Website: macys
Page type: billing-address
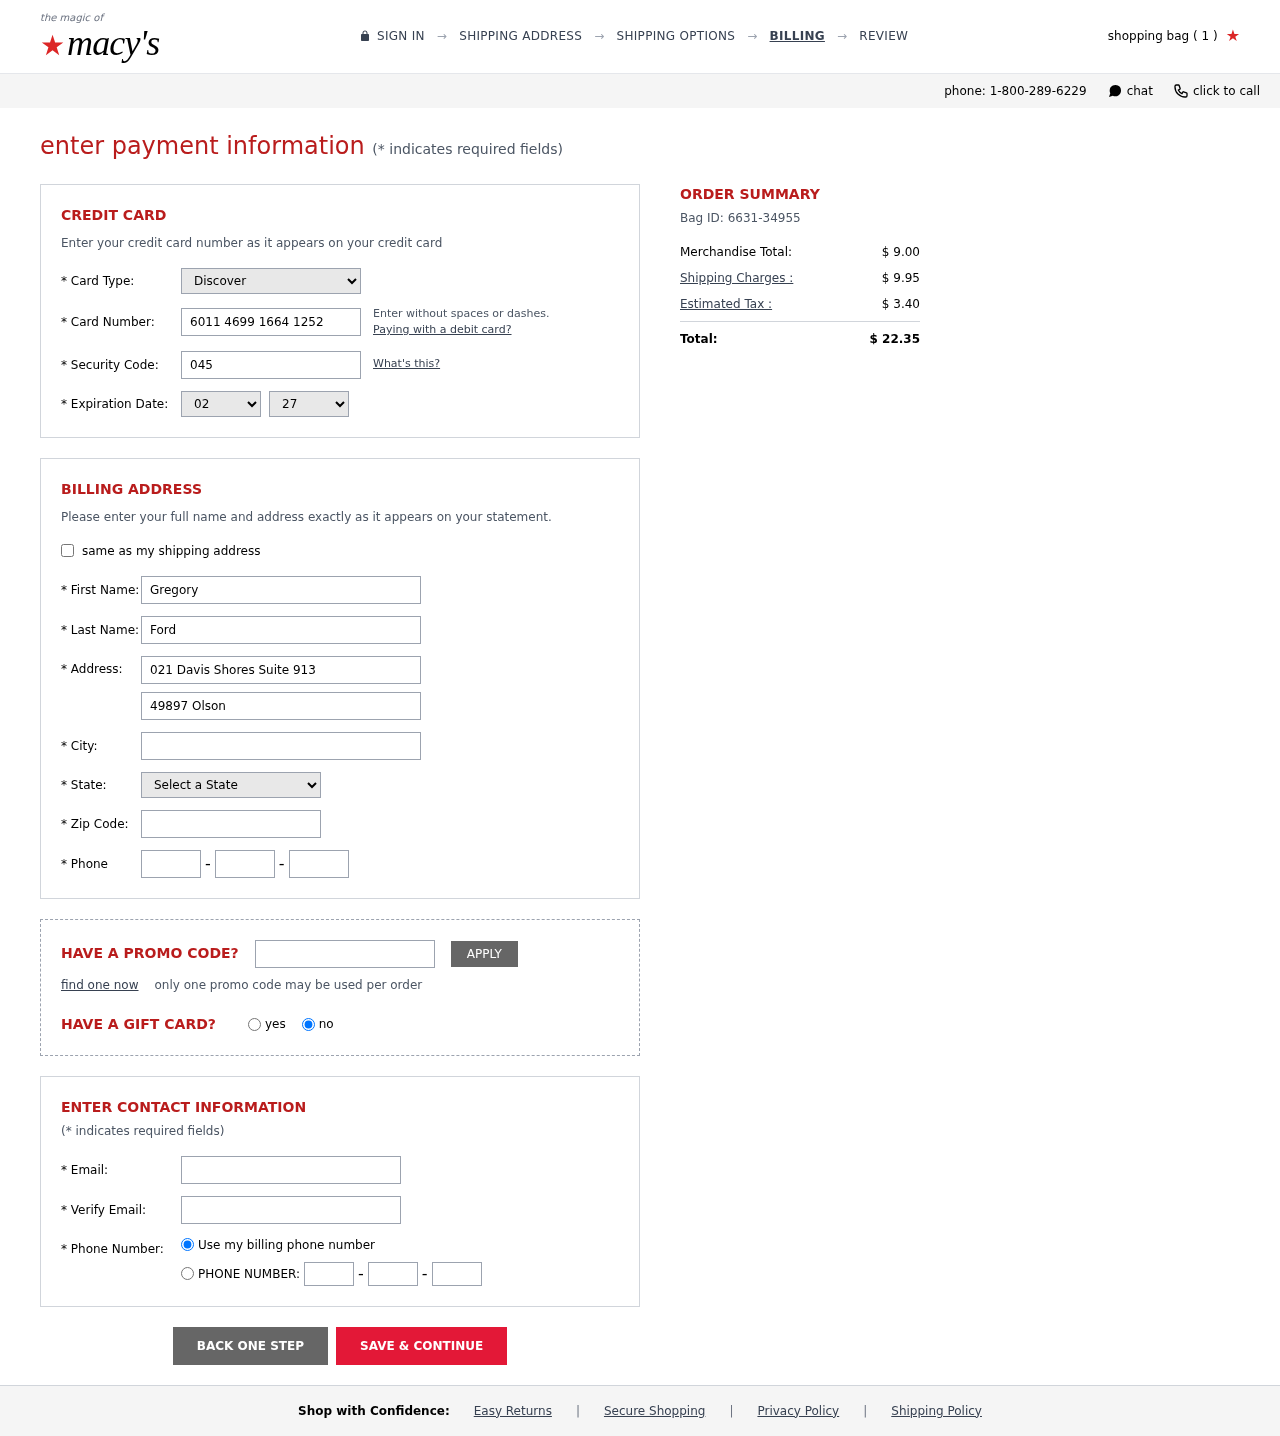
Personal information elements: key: PII_CARD_CVV
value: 045
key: PII_CARD_EXPIRY_MONTH
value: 02
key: PII_CARD_EXPIRY_YEAR
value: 27
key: PII_CARD_NUMBER
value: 6011 4699 1664 1252
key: PII_CARD_TYPE
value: Discover
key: PII_CITY
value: North Wanda
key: PII_EMAIL
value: gford@yahoo.com
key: PII_FIRSTNAME
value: Gregory
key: PII_LASTNAME
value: Ford
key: PII_PHONE_AREA
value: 246
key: PII_PHONE_PREFIX
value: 265
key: PII_PHONE_SUFFIX
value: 5531
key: PII_POSTCODE
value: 28411
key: PII_STATE_ABBR
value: NJ
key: PII_STREET
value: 021 Davis Shores Suite 913
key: PII_STREET2
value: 49897 Olson Vista Suite 898
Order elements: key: ORDER_NUM_ITEMS
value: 1
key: ORDER_ID
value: Bag ID: 6631-34955
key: ORDER_SUBTOTAL
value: $ 9.00
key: ORDER_SHIPPING_COST
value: $ 9.95
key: ORDER_TAX
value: $ 3.40
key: ORDER_TOTAL
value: $ 22.35